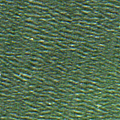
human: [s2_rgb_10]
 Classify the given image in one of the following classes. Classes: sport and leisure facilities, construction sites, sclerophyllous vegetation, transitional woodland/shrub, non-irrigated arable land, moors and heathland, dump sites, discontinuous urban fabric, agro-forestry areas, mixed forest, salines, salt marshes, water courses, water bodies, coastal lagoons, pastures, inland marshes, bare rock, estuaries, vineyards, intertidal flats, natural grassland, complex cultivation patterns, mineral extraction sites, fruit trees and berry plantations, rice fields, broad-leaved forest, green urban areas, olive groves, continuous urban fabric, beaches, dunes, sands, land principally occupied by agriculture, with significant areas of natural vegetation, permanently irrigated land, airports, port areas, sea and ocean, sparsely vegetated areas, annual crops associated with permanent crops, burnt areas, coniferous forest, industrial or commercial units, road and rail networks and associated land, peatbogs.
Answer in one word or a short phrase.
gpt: sea and ocean